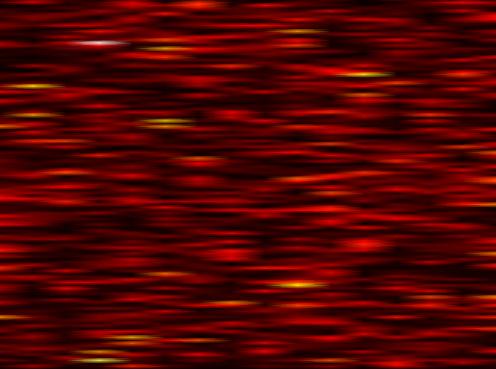
Label: OFDM